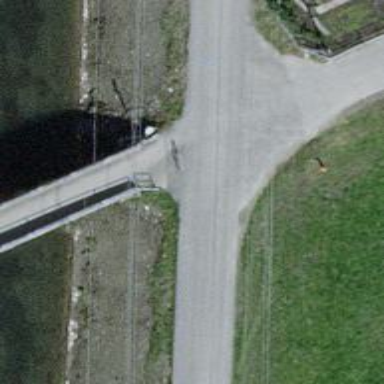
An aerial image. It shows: Cycle barrier.